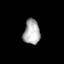
Tissue: skin
Cell type: Epithelial cells
Senescence score: 0.2769
Nuclear area (px): 404
Mean DAPI intensity: 172.666